Question:
Have break error Thread 1: EXC_BAD_INSTRUCTION (code=EXC_1386_INVOP, subcode==0x0). No errors with build, just when run, have a break
'''
func tableView(_ tableView: UITableView, numberOfRowsInSection section: Int) -> Int {
if let calendars = self.calendars {
return calendars.count
}
return 0
}
func tableView(_ tableView: UITableView, cellForRowAt indexPath: IndexPath) -> UITableViewCell {
let cell = tableView.dequeueReusableCell(withIdentifier: "Cell")!
'''
'''
if self.calendars != nil {
let calendarName = self.calendars?[(indexPath as NSIndexPath).row].title
cell.textLabel?.text = calendarName
} else {
cell.textLabel?.text = "Unknown Calendar Name"
}
return cell
}
override func prepare(for segue: UIStoryboardSegue, sender: Any?) {
let destinationVC = segue.destination as! UINavigationController
let addCalendarVC = destinationVC.viewControllers[0] as! AddCalendarViewController
addCalendarVC.delegate = self
}
func calendarDidAdd() {
self.loadCalendars()
self.refreshTableView()
}
'''
}
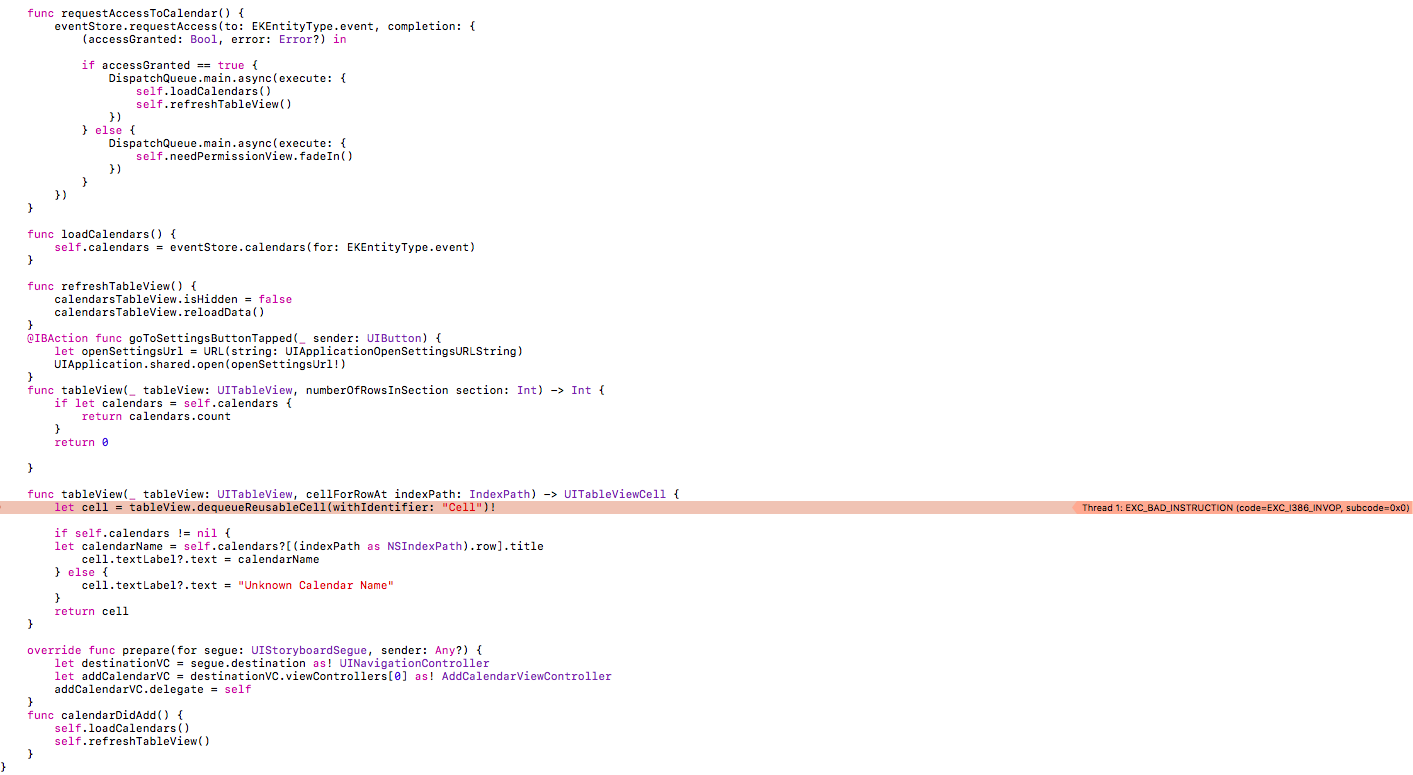
Answer: '''
tableView.dequeueReusableCell(withIdentifier: "Cell")!
'''
You are unwrapping an optional value which might be 'nil' in the first place. Cell might not have been created yet especially if you haven't registered the cell's class with that identifier so it'll crash first time table tries to populate the cell. You should first check if cell is 'nil':
'''
var cell = tableView.dequeueReusableCell(withIdentifier: "Cell")
if cell == nil {
cell = UITableViewCell(style: .default, reuseIdentifier: "Cell")
}
...
'''